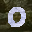
Label: 0